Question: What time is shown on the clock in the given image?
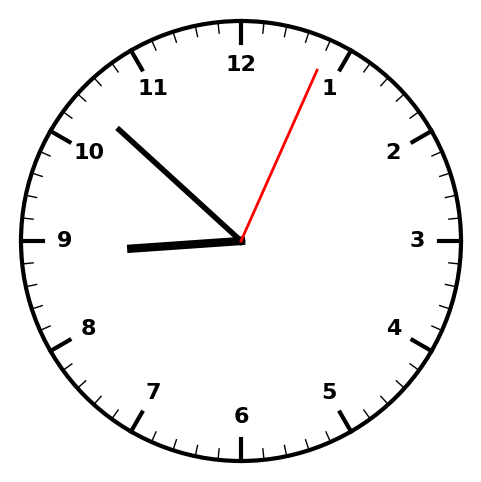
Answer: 08:52:04